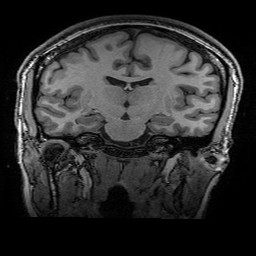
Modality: T1w
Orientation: sagittal
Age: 28
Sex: female
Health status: healthy